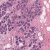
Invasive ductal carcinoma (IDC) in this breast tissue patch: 0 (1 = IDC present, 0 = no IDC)